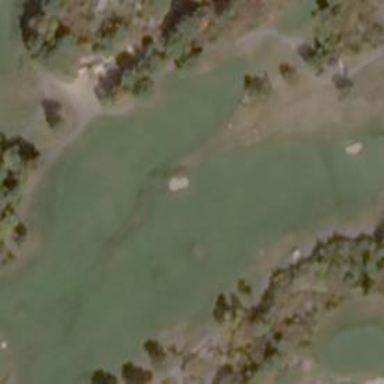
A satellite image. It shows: Grassy area designated as golf fairway.